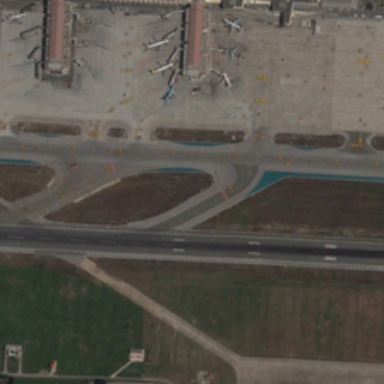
Some planes are parked in an airport near runway .